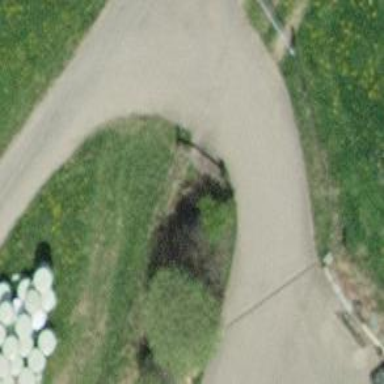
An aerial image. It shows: Culvert tunnel.